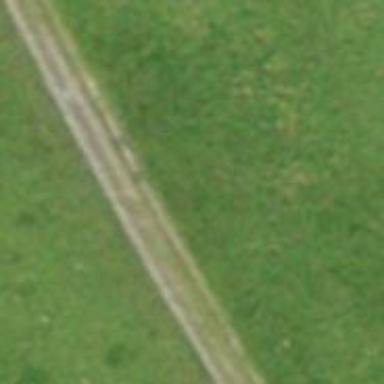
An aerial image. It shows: Gravel track with grade4 track type.